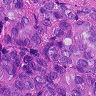
Metastatic tissue present: yes